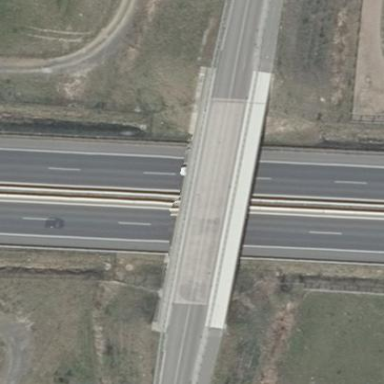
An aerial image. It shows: Man-made bridge.